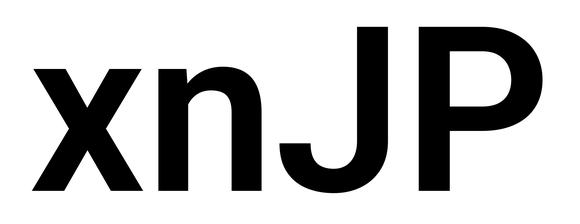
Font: Roboto_SemiBold